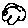
Label: cloud